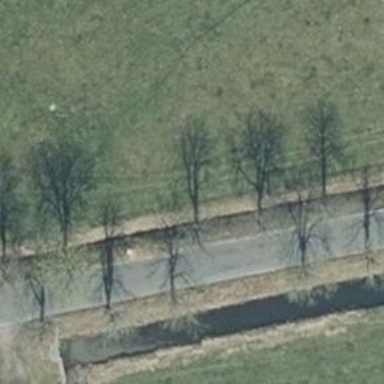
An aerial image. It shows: Avenue lined with deciduous broadleaved trees.